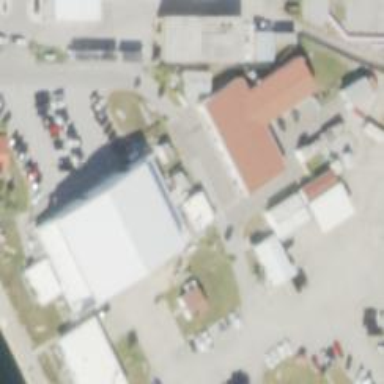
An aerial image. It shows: Hangar.